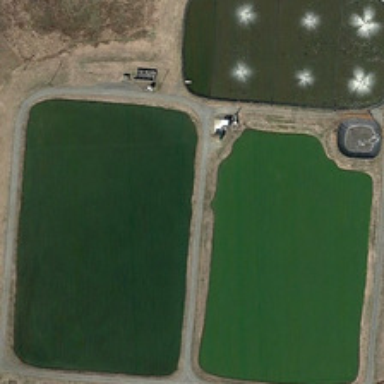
Three rectangular ponds are near bareland .